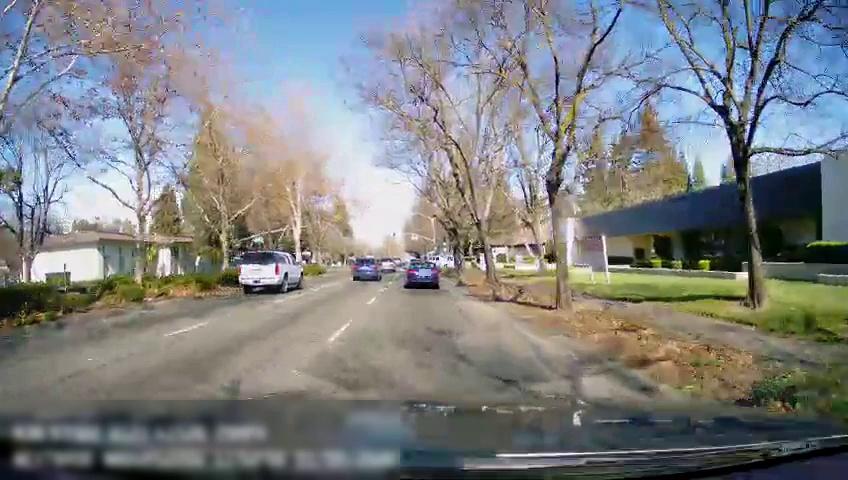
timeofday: Day
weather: Sunny
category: Drivable Space
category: Vehicles | Truck
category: Vehicles | SUV
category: Vehicles | Car
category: Vehicles | Car
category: Lanes | Alternate Lane
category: Lanes | Current Lane
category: Traffic | Signs